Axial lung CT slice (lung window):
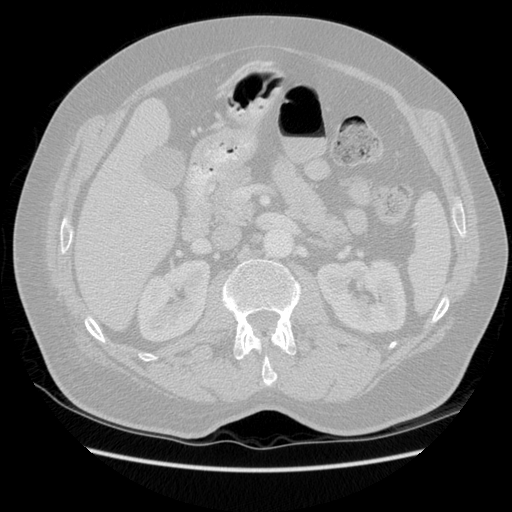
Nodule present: no